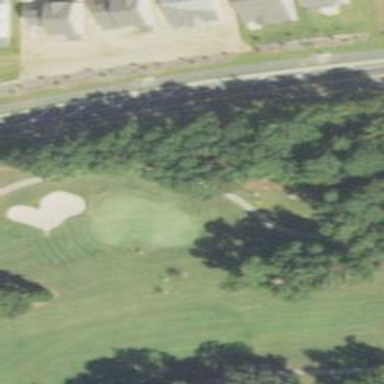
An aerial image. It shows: View of golf hole.